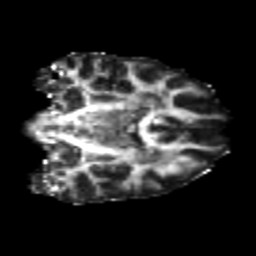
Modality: FA
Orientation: coronal
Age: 26
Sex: female
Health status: healthy
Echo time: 0.074 s